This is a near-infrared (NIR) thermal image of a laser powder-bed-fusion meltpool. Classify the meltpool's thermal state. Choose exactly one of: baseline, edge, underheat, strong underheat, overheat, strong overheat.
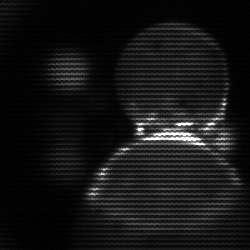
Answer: edge